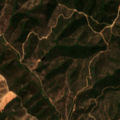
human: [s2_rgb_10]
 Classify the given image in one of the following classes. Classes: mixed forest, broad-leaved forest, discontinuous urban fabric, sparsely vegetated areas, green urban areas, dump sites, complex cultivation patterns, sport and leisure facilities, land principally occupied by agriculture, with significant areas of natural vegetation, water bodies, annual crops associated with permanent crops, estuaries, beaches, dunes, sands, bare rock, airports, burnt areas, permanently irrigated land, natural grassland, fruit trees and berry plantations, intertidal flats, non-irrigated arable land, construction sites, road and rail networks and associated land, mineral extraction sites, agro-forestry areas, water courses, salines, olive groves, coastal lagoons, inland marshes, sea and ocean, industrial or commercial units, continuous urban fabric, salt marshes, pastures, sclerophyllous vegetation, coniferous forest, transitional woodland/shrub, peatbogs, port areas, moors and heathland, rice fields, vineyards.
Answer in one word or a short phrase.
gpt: land principally occupied by agriculture, with significant areas of natural vegetation, broad-leaved forest, transitional woodland/shrub